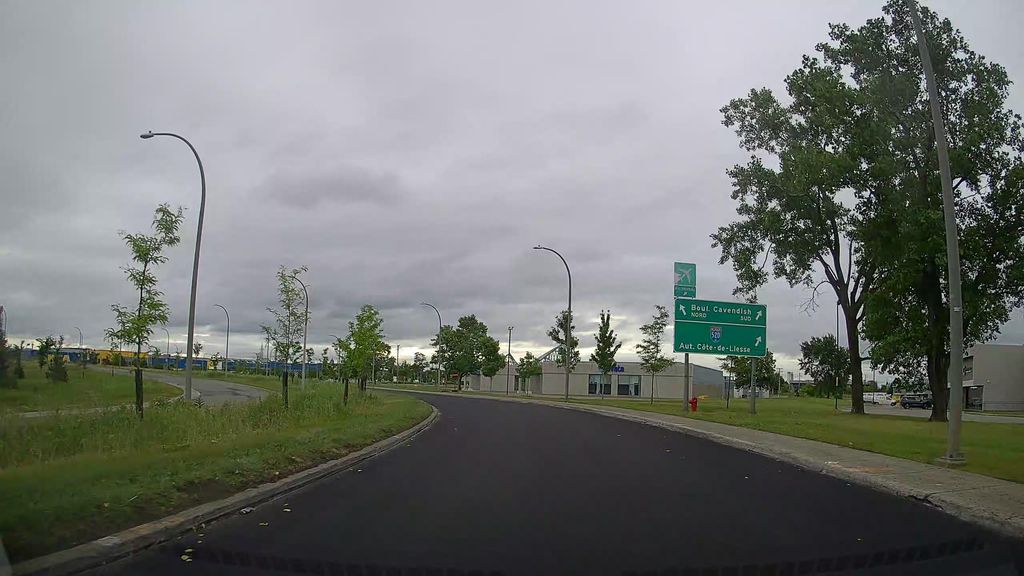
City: montreal